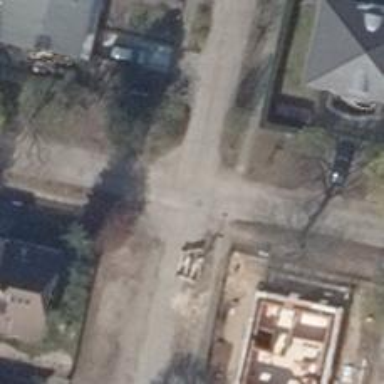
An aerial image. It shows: Residential road with concrete surface and sidewalk on the left side.